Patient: sex F, age 58
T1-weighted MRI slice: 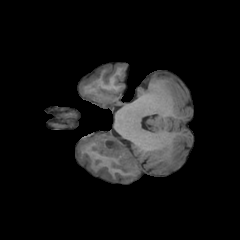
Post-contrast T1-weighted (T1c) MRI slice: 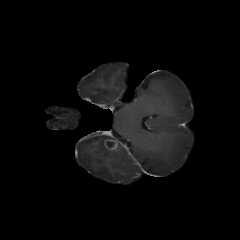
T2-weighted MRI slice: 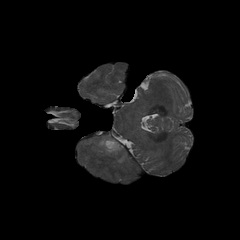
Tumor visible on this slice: yes
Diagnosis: Glioblastoma, IDH-wildtype
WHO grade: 4